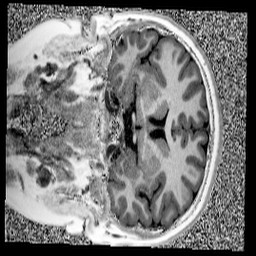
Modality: UNIT1
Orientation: coronal
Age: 11
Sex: male
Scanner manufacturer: siemens
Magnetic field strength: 3 T
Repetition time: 4 s
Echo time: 0.00299 s